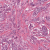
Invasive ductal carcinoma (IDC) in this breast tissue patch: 1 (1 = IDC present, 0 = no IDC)